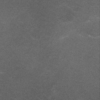
Label: dusty